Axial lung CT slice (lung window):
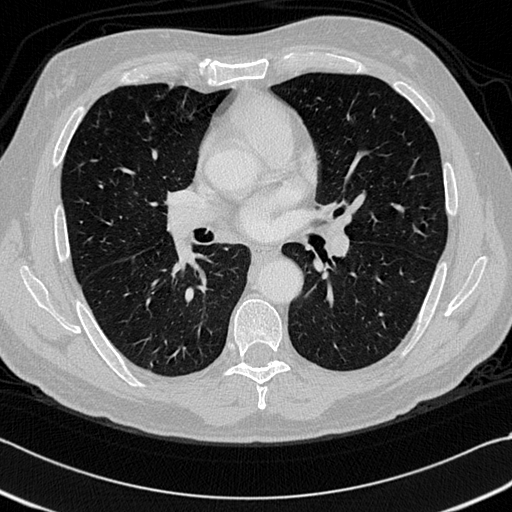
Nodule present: no